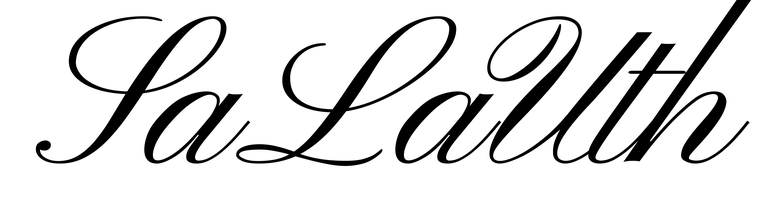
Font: PinyonScript-Regular